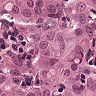
Metastatic tissue present: yes